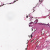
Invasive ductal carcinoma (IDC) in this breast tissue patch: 0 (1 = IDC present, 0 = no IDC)